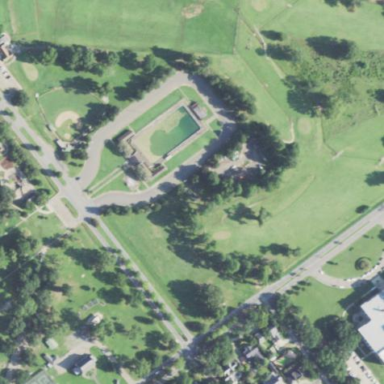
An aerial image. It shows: Recreation ground that serves as park.